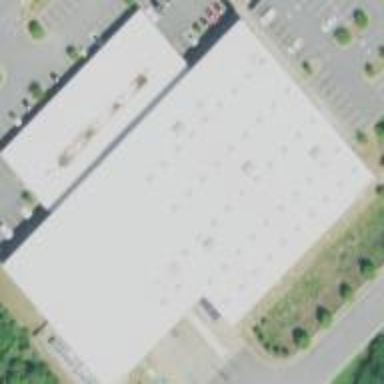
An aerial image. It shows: Wholesale shop located in warehouse.